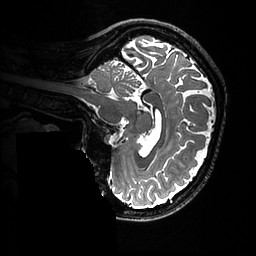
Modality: T2w
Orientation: sagittal
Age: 32
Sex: female
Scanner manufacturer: ge
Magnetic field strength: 3 T
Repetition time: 3.202 s
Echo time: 0.06596 s